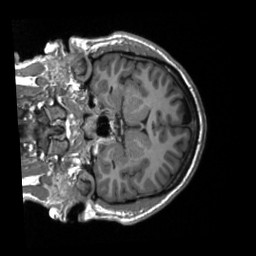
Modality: T1w
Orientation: coronal
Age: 44
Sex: male
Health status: ill
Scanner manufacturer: siemens
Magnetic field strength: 3 T
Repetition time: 2.3 s
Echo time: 0.00201 s